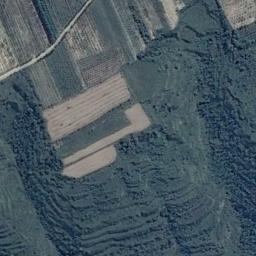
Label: terrace